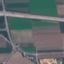
Label: Highway